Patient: sex F, age 65
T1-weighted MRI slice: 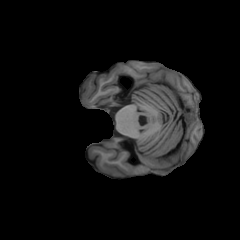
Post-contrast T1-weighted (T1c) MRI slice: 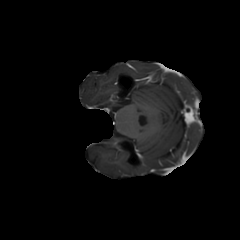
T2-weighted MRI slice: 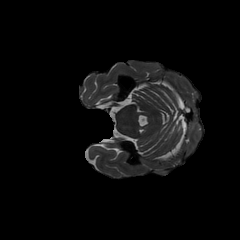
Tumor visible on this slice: no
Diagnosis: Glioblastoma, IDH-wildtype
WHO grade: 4